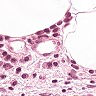
Metastatic tissue present: no